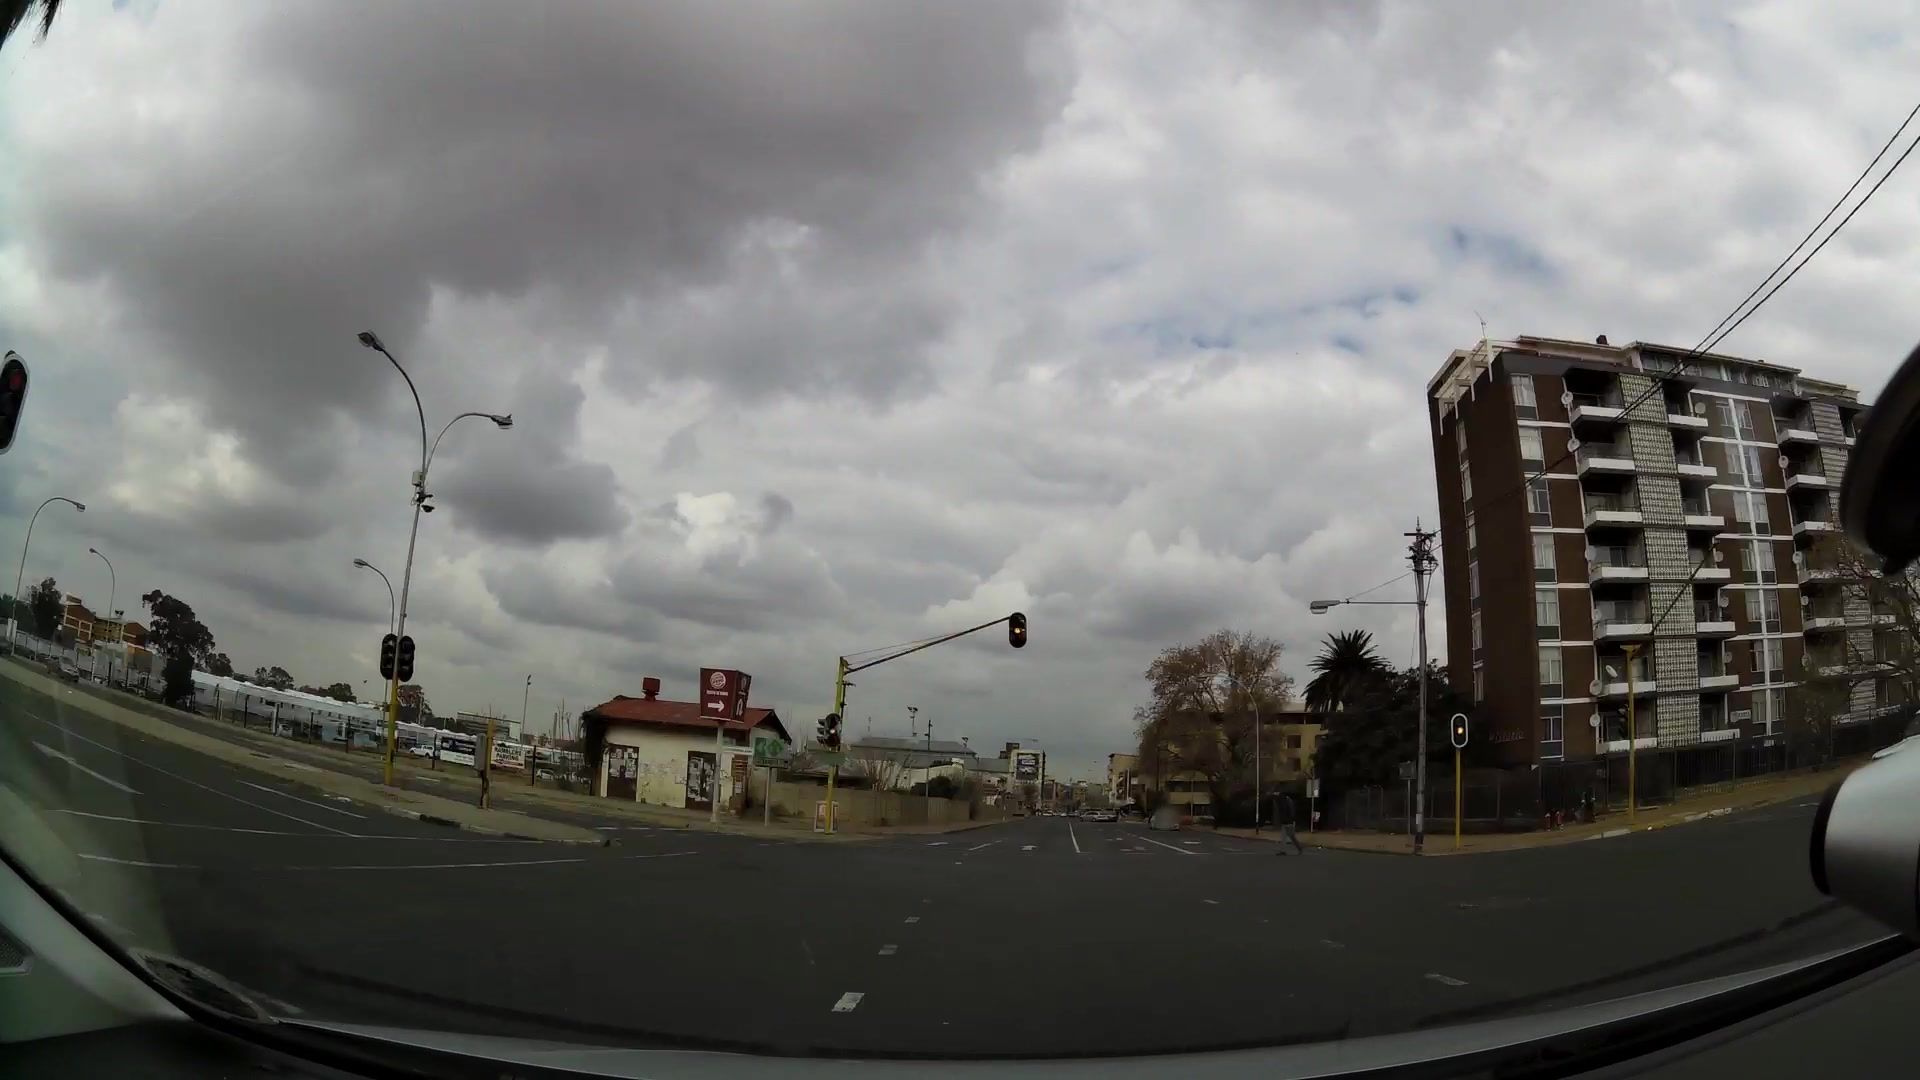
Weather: cloudy
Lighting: day
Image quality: good
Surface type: driving surface
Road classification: secondary
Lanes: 3
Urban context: urban centre
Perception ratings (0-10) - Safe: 5.34, Lively: 6.9, Beautiful: 1.86, Boring: 4.76, Depressing: 4.02, Wealthy: 3.27